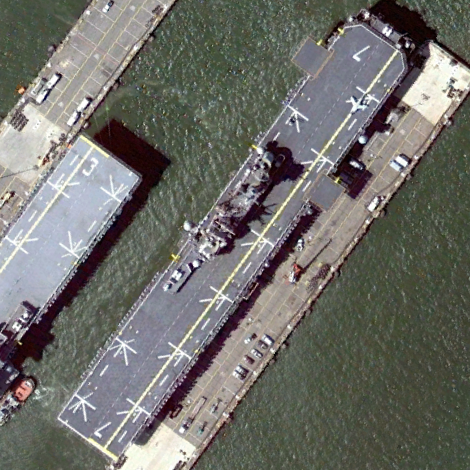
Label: Wasp-class_assault_ship